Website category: movie
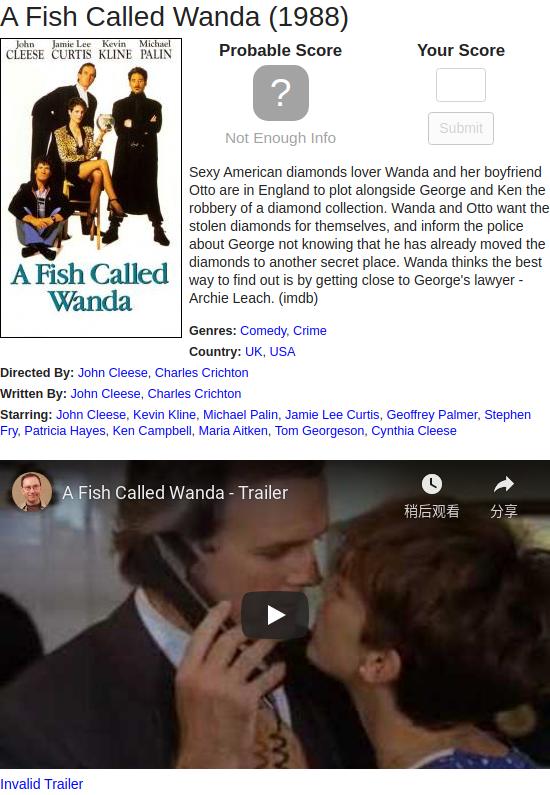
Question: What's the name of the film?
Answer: A Fish Called Wanda

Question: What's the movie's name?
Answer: A Fish Called Wanda

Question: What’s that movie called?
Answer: A Fish Called Wanda

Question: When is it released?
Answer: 1988

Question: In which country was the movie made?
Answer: UK

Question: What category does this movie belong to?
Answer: Comedy

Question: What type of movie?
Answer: Comedy

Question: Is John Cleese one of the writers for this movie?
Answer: no

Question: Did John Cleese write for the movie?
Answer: no

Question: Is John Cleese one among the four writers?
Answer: no

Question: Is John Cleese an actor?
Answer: yes

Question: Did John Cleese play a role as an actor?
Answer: yes

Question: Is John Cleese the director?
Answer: no

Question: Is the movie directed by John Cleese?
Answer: no

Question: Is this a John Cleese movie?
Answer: no

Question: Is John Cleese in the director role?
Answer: no

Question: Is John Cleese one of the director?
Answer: no

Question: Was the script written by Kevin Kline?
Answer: no

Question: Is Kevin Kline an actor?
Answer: yes

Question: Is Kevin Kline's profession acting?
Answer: yes

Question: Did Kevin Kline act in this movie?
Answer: yes

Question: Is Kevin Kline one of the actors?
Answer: yes

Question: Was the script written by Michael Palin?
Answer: no

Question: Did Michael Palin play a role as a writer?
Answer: no

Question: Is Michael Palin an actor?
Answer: yes

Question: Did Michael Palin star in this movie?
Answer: yes

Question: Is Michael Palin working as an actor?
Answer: yes

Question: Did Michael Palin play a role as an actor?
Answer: yes

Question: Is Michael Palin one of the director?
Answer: no

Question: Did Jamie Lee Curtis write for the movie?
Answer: no

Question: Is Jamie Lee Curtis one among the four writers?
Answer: no

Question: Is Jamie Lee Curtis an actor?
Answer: yes

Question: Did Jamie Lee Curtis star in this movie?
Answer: yes

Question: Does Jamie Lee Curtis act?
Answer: yes

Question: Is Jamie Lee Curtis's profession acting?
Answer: yes

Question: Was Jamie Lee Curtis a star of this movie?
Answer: yes

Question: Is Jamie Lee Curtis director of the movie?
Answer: no

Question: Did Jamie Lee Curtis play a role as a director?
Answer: no

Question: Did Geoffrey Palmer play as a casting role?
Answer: yes

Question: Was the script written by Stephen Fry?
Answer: no

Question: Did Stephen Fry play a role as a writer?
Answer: no

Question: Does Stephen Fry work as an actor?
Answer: yes

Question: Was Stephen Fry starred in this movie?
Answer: yes

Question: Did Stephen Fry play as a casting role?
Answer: yes

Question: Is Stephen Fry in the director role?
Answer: no

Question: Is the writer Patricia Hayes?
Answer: no

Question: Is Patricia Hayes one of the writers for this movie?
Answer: no

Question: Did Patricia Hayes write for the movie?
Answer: no

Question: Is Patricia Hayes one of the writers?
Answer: no

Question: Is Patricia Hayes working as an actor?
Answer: yes

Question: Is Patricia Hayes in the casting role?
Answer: yes

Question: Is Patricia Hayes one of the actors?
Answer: yes

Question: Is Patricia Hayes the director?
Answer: no

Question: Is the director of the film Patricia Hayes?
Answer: no

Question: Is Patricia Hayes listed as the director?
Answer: no

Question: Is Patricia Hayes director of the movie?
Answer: no

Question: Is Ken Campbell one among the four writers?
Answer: no

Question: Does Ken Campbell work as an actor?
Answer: yes

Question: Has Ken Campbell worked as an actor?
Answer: yes

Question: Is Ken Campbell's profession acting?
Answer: yes

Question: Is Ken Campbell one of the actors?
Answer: yes

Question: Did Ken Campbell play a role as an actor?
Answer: yes

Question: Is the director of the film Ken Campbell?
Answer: no

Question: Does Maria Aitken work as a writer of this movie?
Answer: no